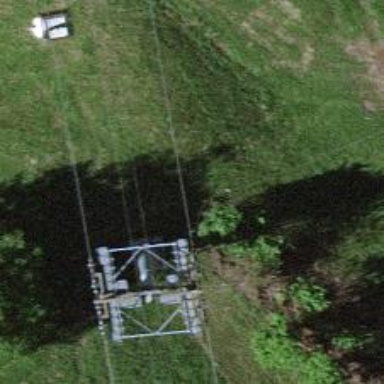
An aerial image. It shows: Pylon for aerialway.